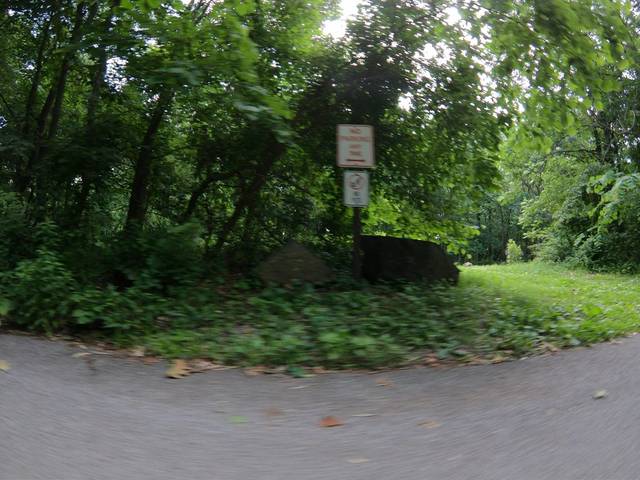
Region: United States
Coordinates: 39.288, -76.789